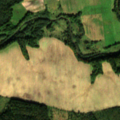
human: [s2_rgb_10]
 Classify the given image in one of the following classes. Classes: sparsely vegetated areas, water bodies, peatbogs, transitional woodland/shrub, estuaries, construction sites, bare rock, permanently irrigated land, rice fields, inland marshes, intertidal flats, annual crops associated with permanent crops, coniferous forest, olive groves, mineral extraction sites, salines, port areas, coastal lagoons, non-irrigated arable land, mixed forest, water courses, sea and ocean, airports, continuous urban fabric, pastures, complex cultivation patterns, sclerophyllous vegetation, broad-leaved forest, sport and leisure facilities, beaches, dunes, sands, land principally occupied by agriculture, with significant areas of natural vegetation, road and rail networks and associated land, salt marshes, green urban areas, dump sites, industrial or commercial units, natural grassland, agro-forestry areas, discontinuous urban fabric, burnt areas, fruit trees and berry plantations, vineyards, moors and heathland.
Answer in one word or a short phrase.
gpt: non-irrigated arable land, pastures, land principally occupied by agriculture, with significant areas of natural vegetation, broad-leaved forest, mixed forest, transitional woodland/shrub